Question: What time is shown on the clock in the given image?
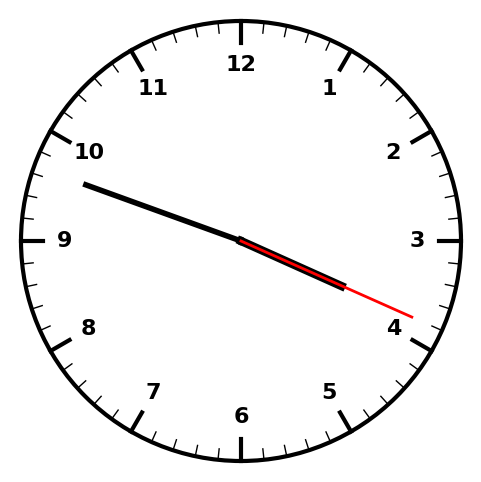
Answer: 03:48:19